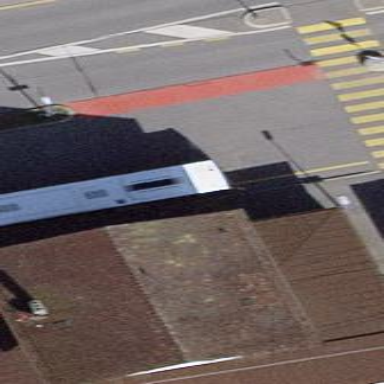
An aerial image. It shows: Train station building.